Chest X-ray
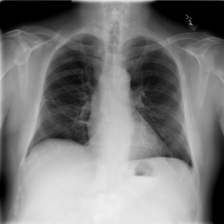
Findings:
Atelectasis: negative
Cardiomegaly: negative
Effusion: positive
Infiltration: negative
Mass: negative
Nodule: negative
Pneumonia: negative
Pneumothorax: negative
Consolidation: negative
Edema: negative
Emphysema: negative
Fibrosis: negative
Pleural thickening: negative
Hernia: negative